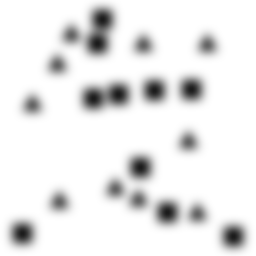
Squares: 10
Triangles: 10
Stars: 0
Total shapes: 20